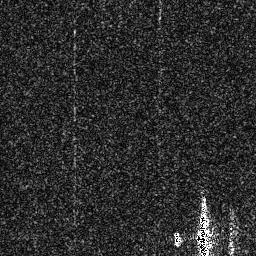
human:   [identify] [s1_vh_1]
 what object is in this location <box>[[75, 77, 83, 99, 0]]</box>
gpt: <ref>1 medium ship at the bottom right</ref>